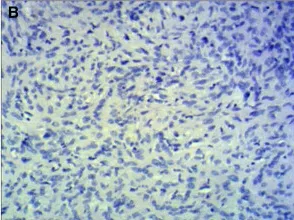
Immunohistochemical results. Complete negativity for S-100 (original magnification x 200).
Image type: pathology (immunostaining)